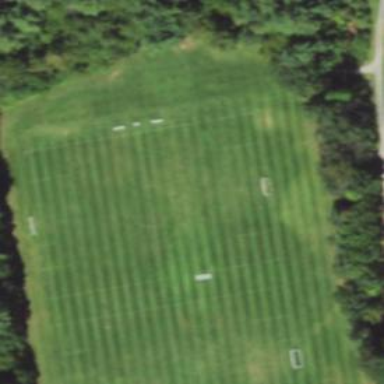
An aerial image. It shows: Soccer pitch for leisure land activities.